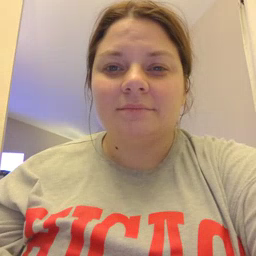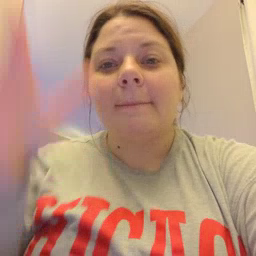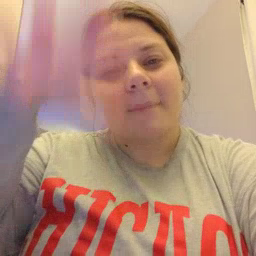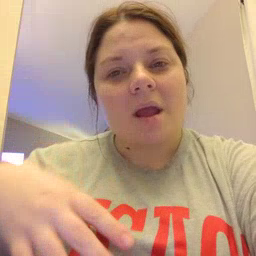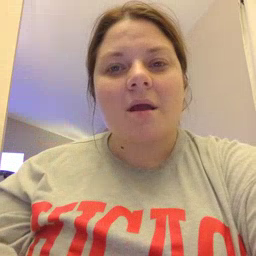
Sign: man